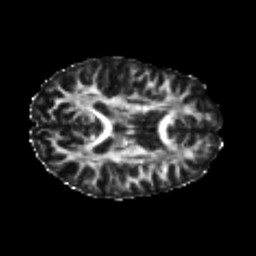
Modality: FA
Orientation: axial
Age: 26
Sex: female
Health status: healthy
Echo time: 0.074 s